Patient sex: F
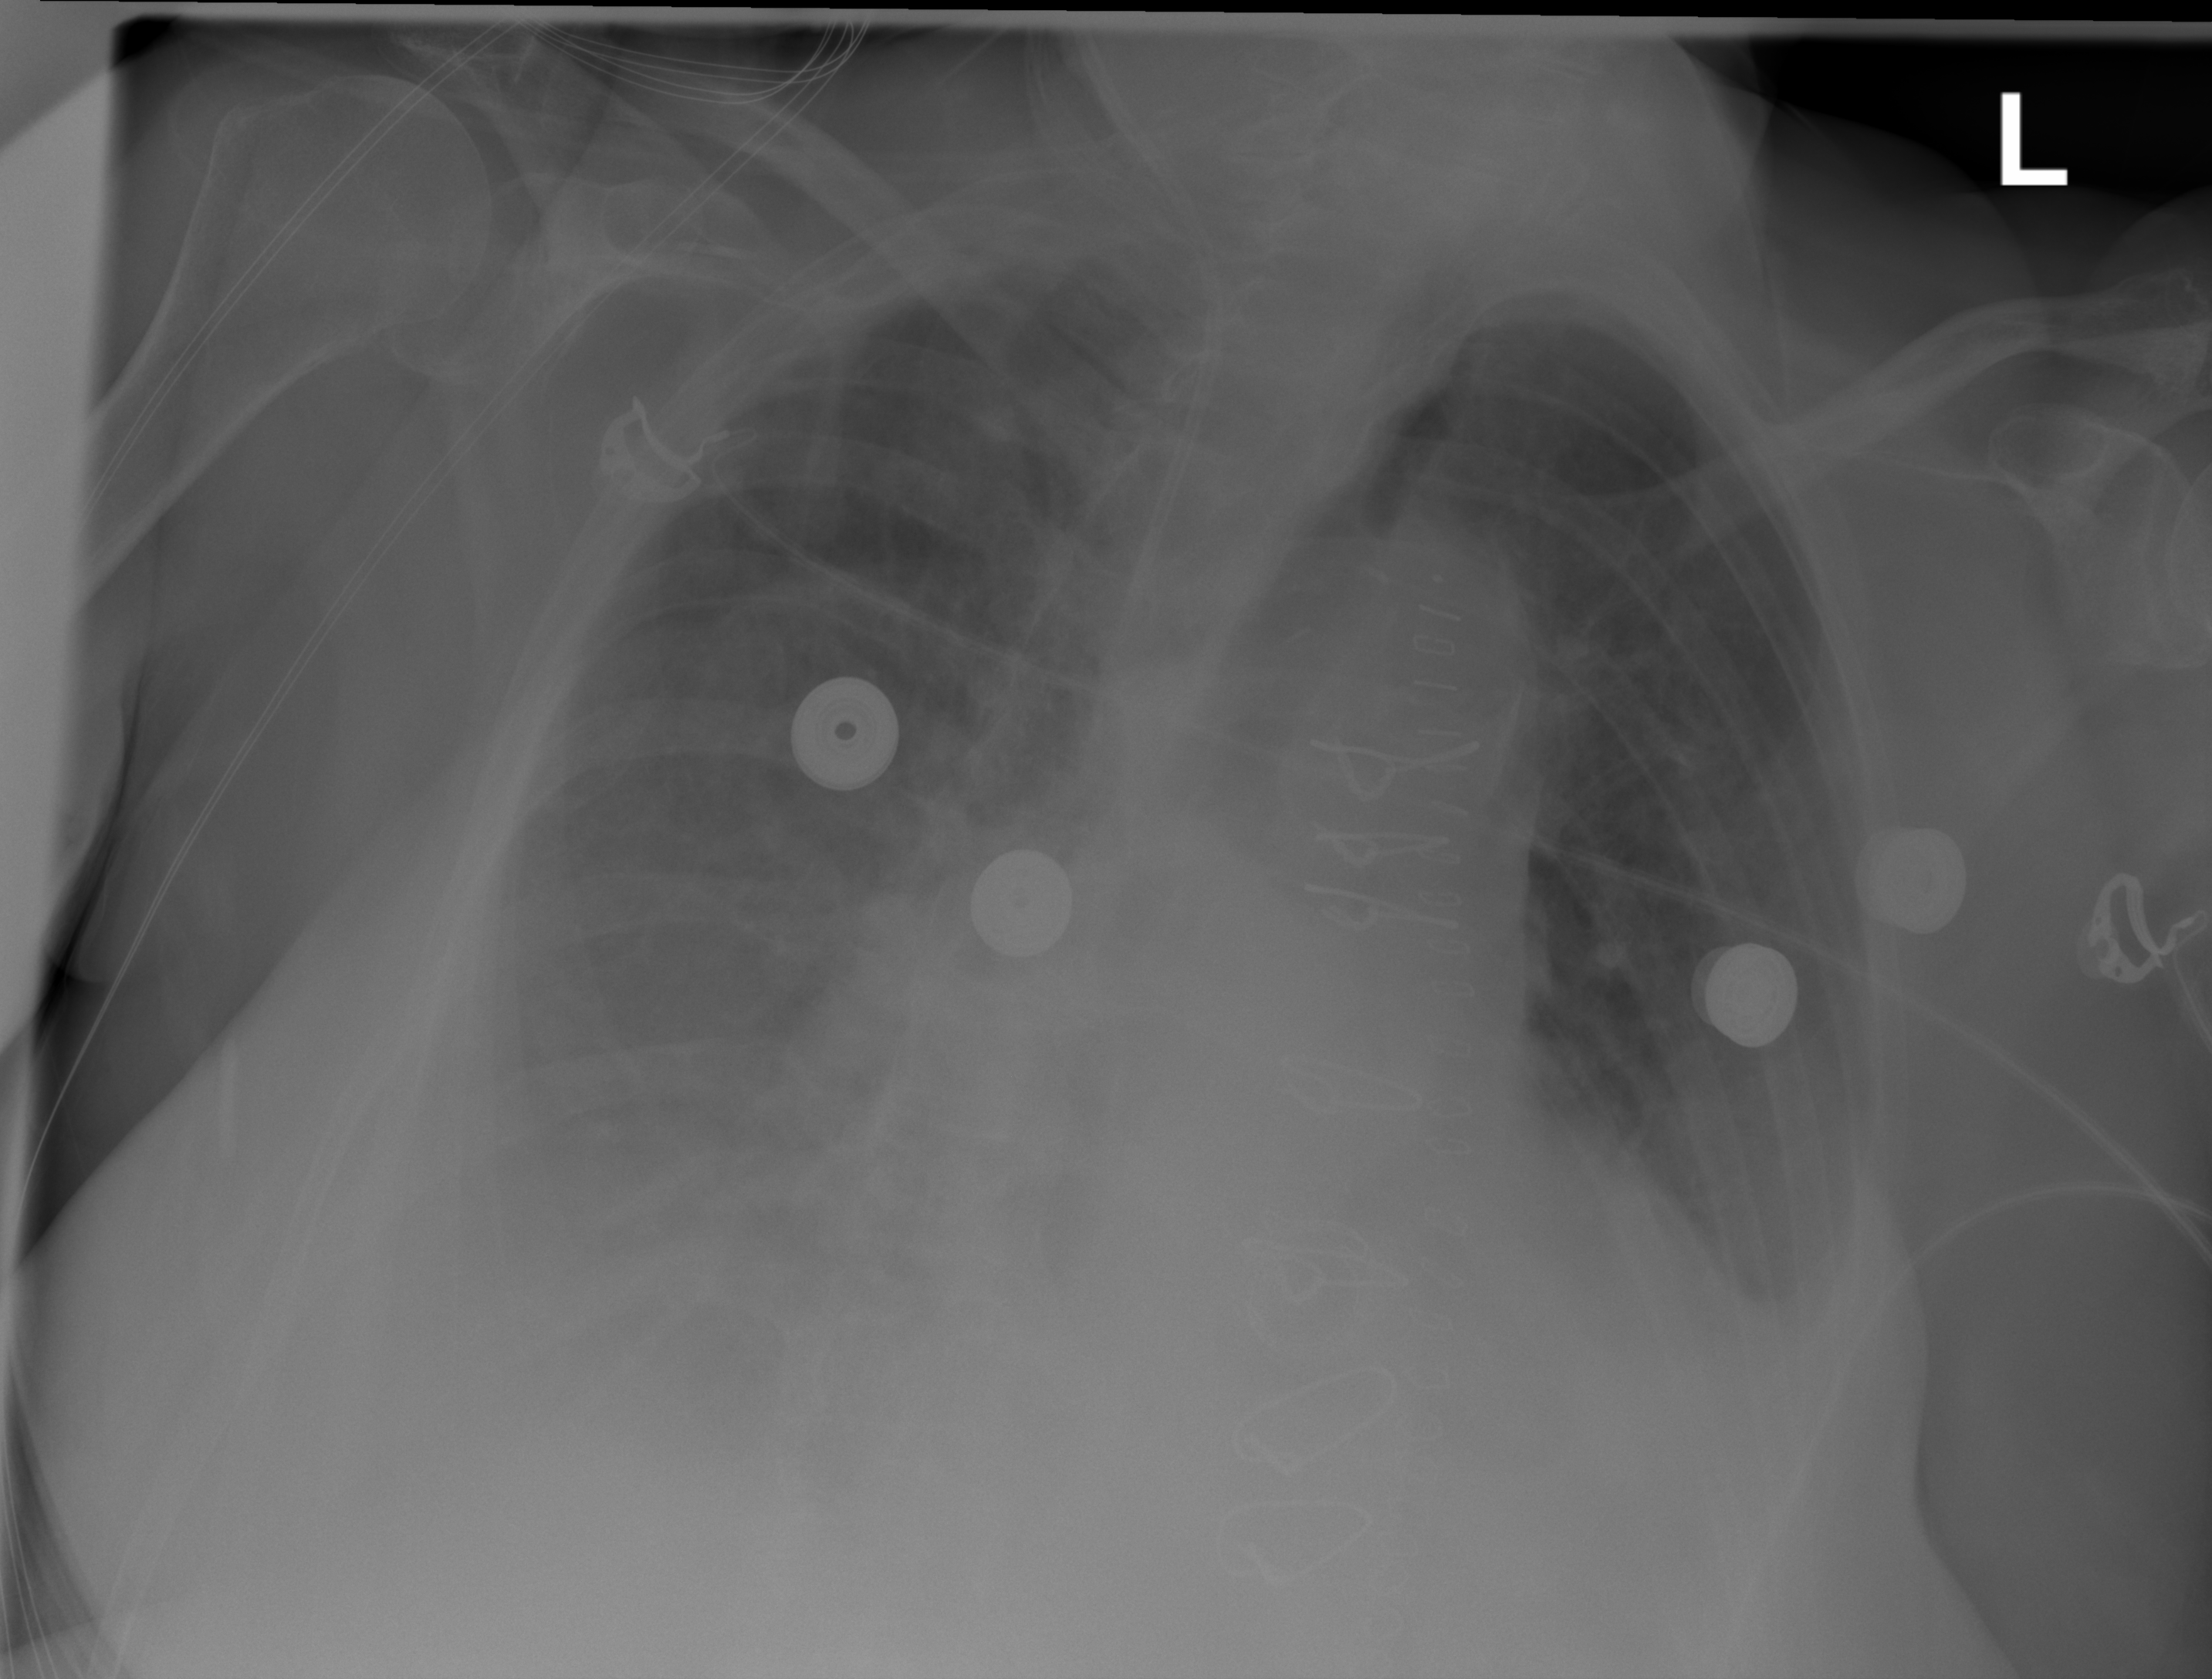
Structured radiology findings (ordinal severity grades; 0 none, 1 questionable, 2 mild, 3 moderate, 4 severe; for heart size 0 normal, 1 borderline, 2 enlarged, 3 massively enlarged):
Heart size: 2
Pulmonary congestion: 2
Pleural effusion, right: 3
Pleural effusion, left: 3
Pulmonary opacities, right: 0
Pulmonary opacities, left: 0
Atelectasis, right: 3
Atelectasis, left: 3